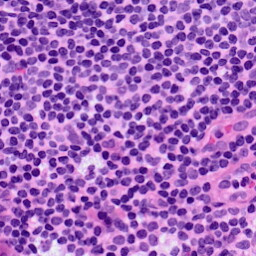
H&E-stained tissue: LymphNode